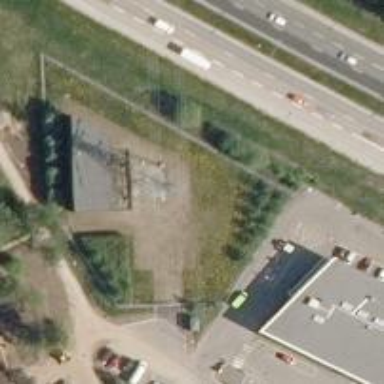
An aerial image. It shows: Substation surrounded by fence.